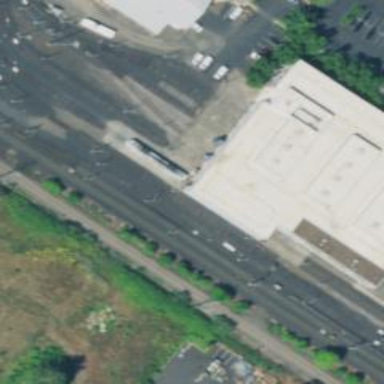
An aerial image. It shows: Light rail yard with electrified contact lines.